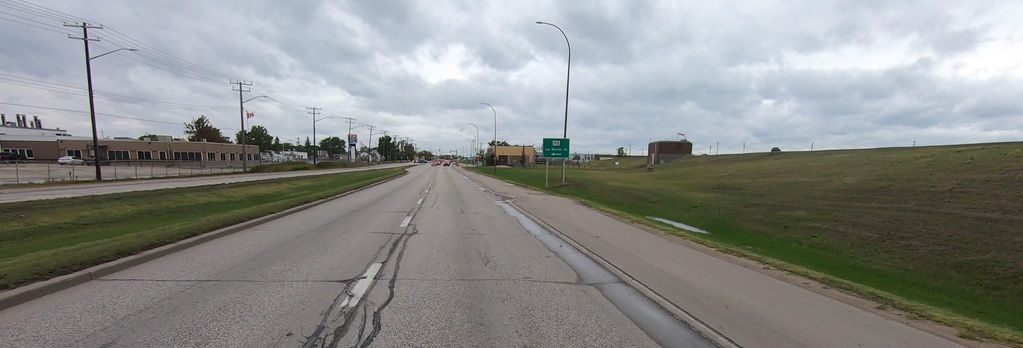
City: winnipeg